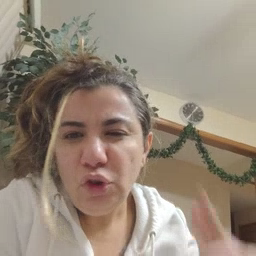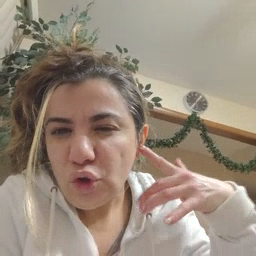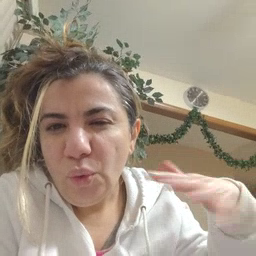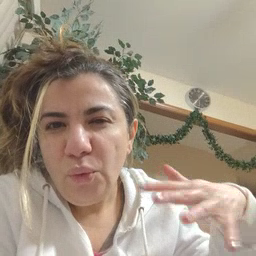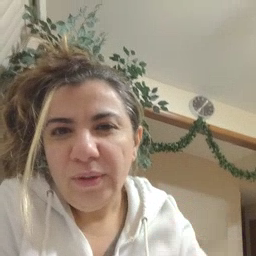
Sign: noisy